Chest X-ray:
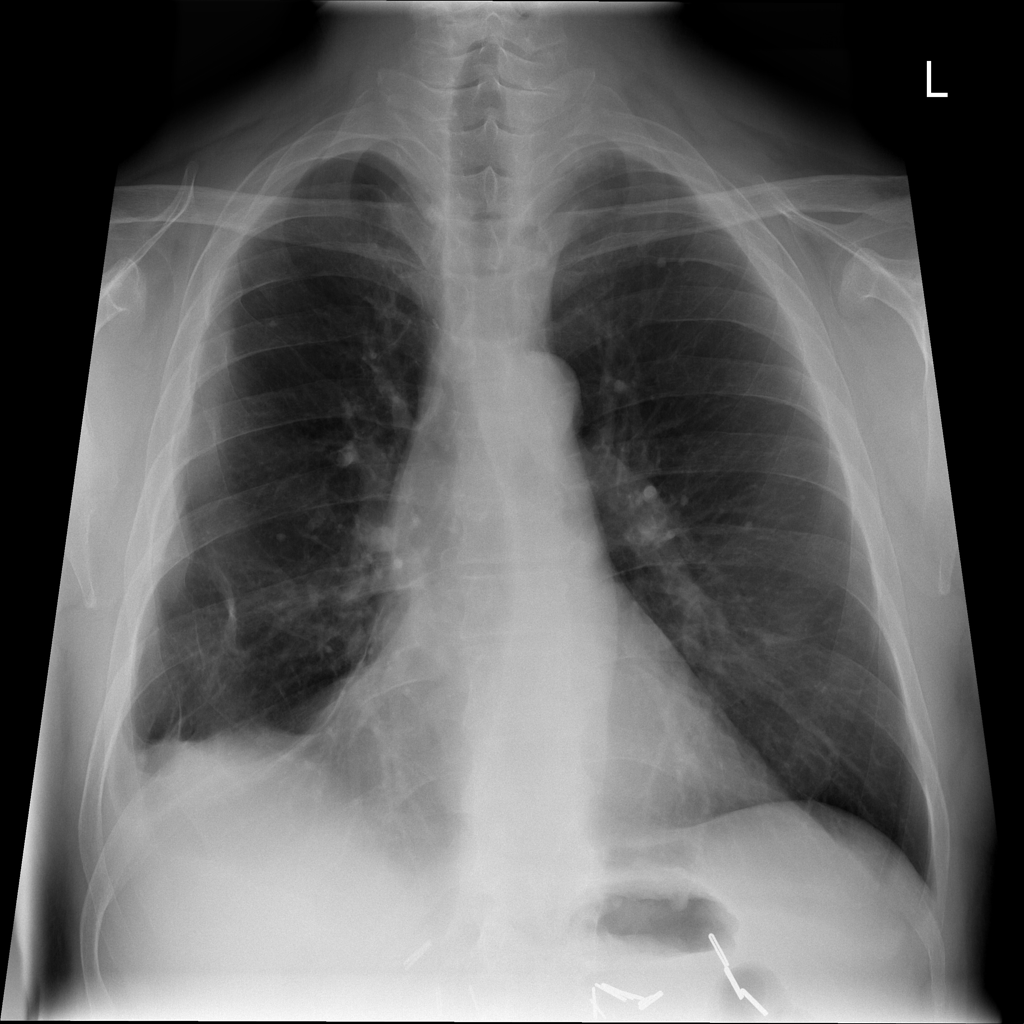
Findings: Pleural Thickening, Fibrosis, Fracture
No abnormal finding: no